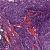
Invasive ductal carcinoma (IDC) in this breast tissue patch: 1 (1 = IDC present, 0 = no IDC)